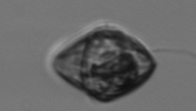
Label: Gyrodinium